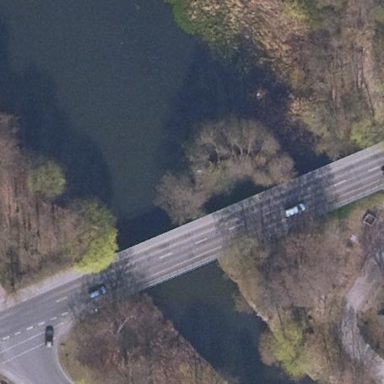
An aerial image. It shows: Bridge with beam structure.